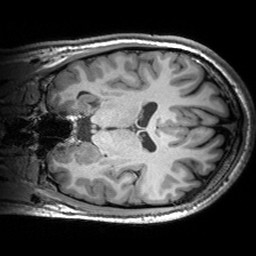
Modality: T1w
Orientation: coronal
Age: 26
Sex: male
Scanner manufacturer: siemens
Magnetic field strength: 3 T
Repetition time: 2.53 s
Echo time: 0.00299 s